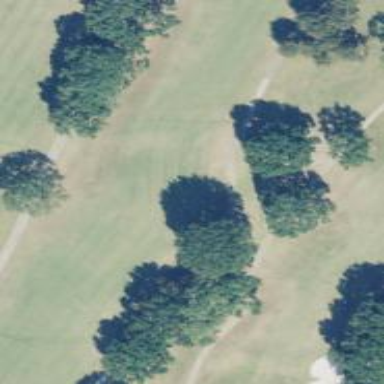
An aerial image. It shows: Footway that serves as golf path.